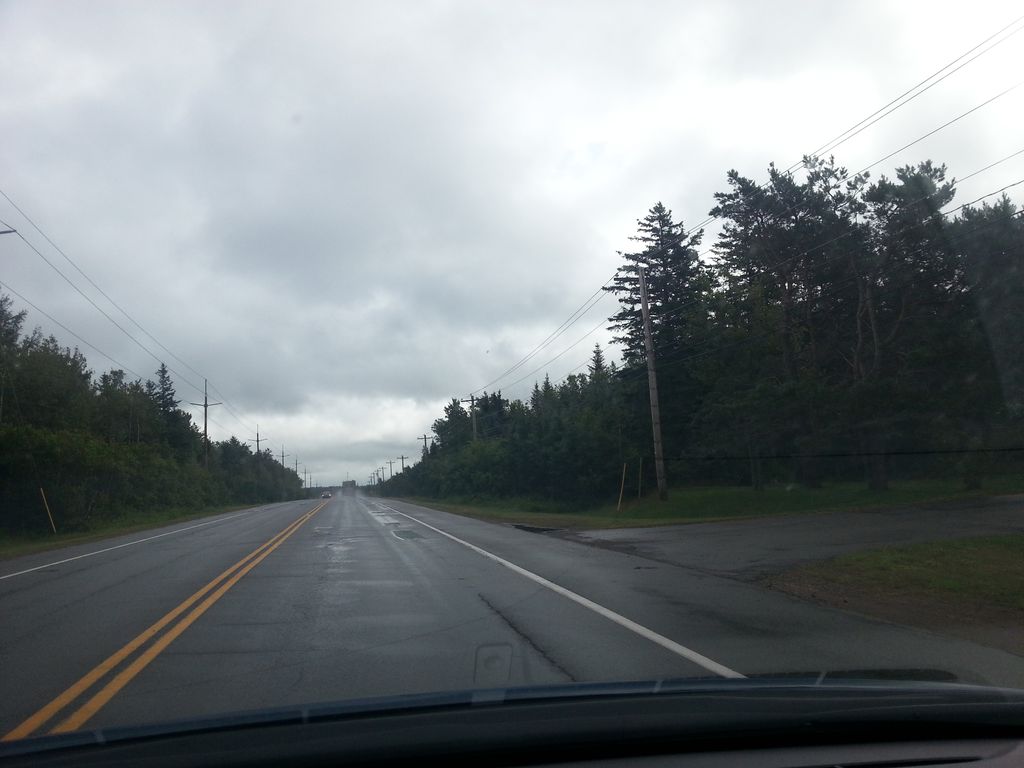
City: charlottetown